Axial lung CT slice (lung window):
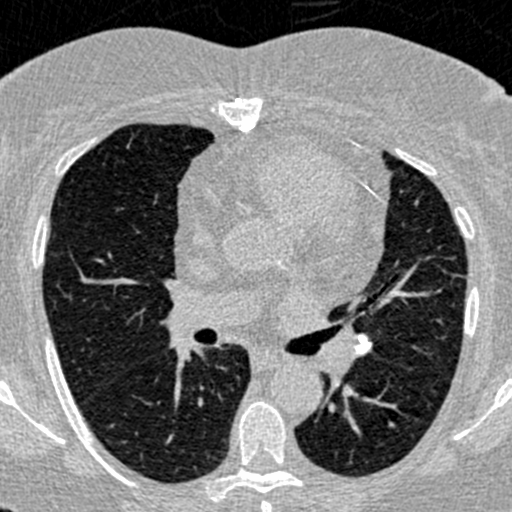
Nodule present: no